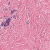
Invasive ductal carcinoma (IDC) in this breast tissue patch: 0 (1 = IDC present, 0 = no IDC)